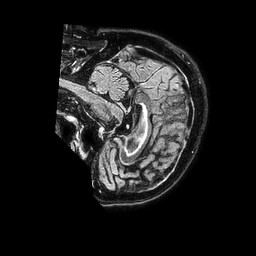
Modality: FLAIR
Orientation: sagittal
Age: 69
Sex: male
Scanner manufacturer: philips
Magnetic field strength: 1.5 T
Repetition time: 4.8 s
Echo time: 0.38 s